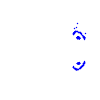
Particle: proton